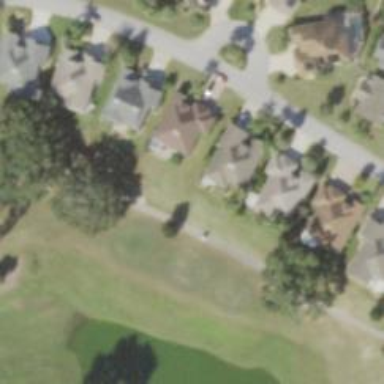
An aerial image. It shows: Golf cartpath that is also road path.